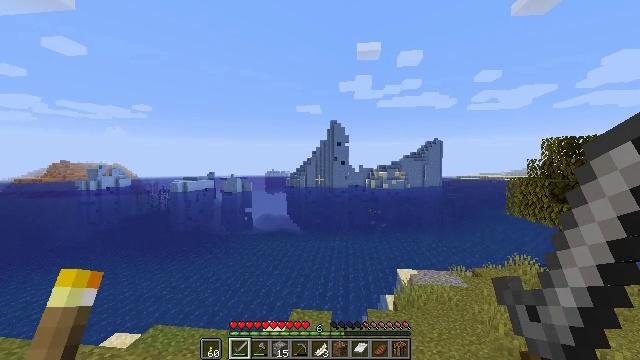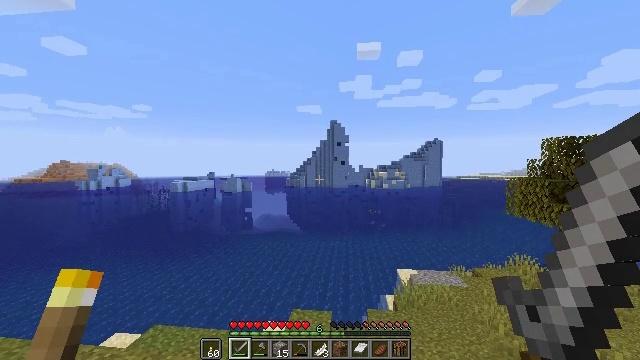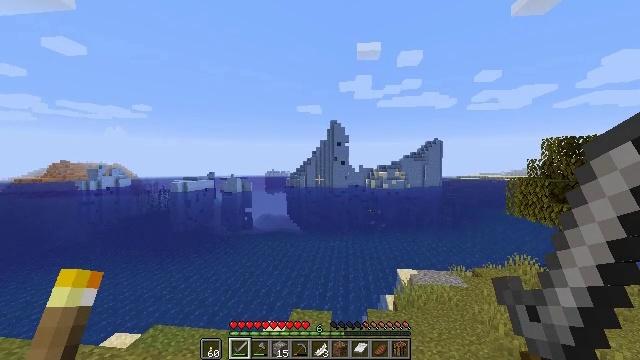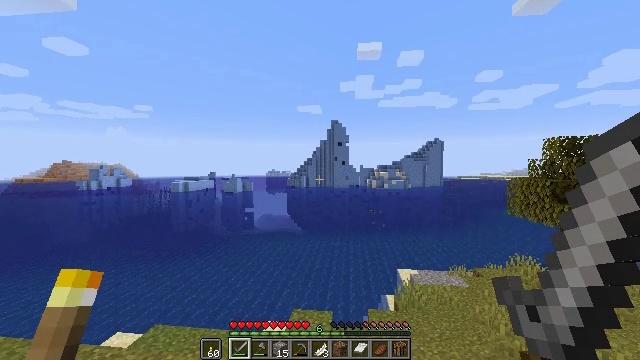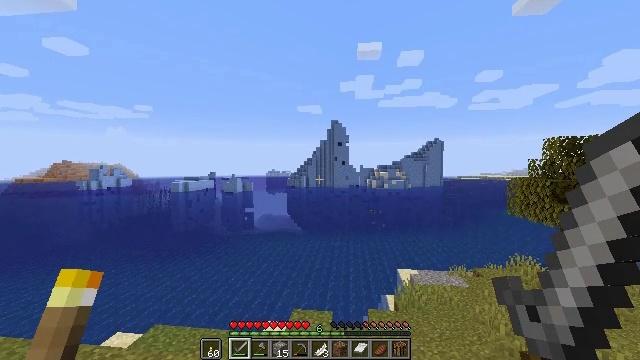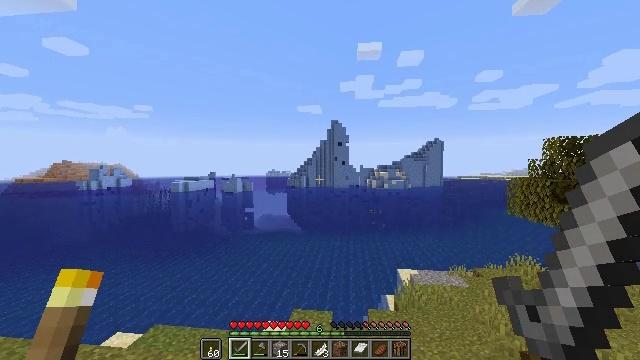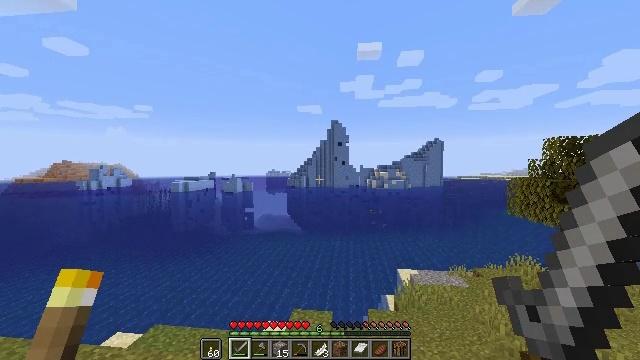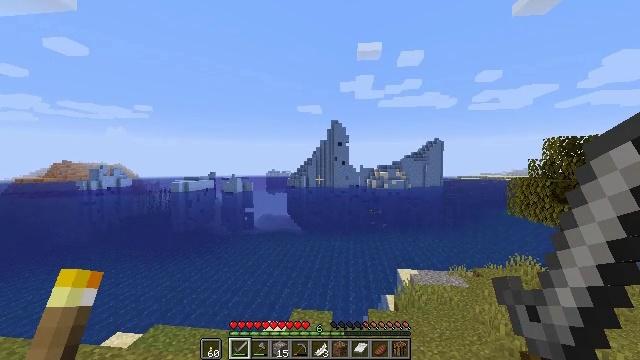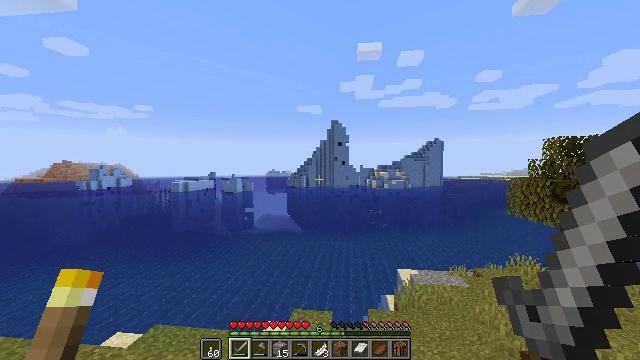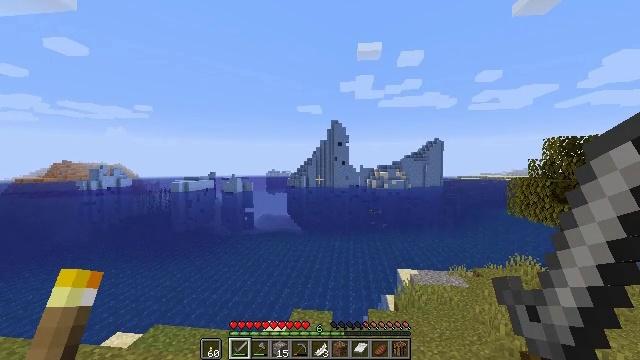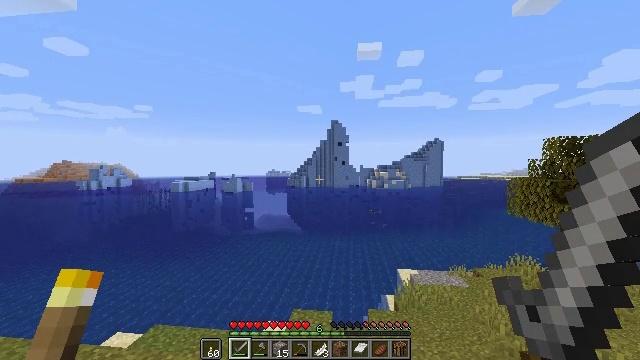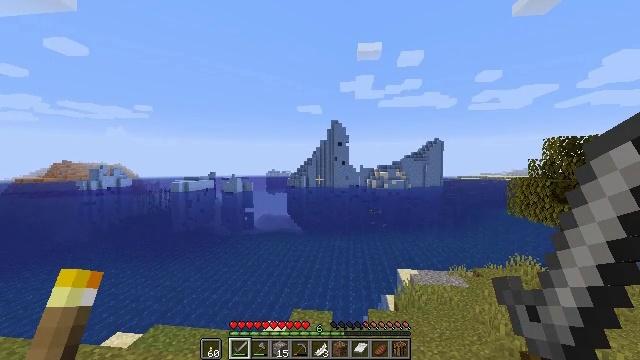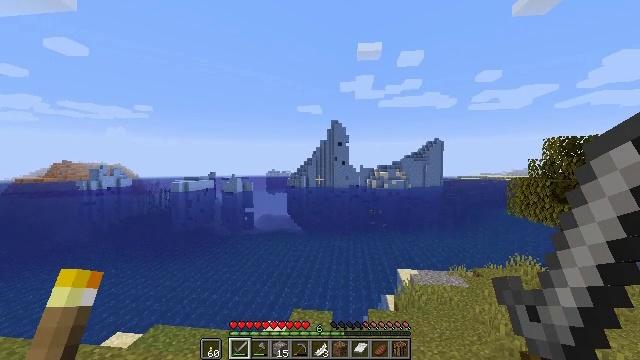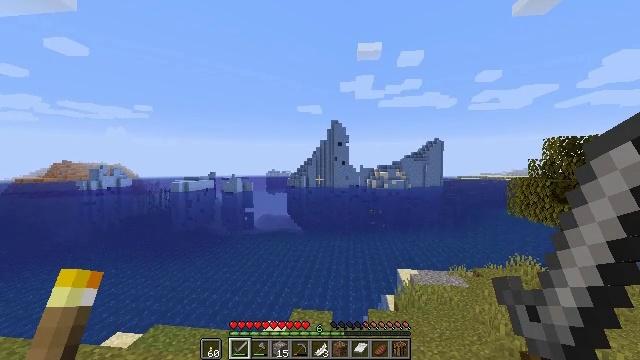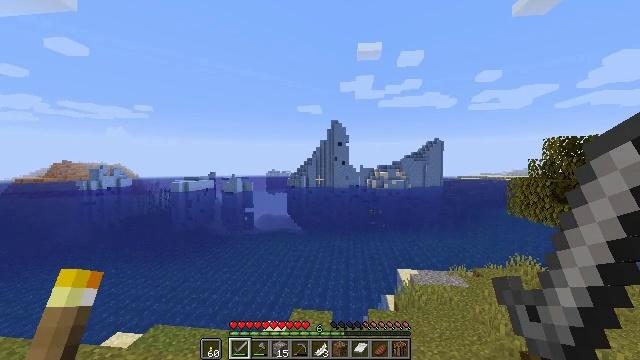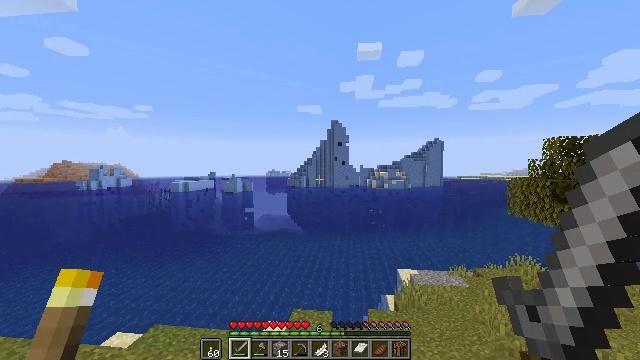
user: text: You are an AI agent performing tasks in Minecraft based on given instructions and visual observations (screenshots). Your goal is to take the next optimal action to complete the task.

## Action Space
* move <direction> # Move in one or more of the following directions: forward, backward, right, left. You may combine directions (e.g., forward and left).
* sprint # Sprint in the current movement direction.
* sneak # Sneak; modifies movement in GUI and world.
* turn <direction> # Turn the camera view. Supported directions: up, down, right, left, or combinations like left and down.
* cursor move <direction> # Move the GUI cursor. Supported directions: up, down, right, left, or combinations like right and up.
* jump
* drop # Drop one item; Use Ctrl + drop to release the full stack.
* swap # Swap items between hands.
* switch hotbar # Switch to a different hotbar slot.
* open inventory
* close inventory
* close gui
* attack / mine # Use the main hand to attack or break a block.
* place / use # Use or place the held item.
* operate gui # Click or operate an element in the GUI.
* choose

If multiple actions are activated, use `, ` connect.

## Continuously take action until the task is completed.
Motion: motion action
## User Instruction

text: Harvest packed ice from cold regions.
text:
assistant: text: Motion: no_op
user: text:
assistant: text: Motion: no_op
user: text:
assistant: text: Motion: no_op
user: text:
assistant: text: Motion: no_op
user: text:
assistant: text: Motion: no_op
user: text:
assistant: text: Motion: no_op
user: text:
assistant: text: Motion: no_op
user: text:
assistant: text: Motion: no_op
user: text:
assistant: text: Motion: no_op
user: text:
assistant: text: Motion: no_op
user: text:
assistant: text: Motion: no_op
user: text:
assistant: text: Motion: no_op
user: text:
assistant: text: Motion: no_op
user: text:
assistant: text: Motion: no_op
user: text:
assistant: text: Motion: no_op
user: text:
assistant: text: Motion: no_op
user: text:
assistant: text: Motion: turn right
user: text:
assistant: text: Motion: turn right
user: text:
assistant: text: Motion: turn right
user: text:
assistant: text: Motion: no_op
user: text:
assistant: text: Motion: turn right
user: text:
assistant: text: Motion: turn right
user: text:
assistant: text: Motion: no_op
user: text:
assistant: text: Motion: no_op
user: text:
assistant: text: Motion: no_op
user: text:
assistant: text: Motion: no_op
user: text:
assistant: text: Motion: no_op
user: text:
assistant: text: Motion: no_op
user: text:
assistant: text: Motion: no_op
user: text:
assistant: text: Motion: no_op